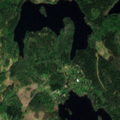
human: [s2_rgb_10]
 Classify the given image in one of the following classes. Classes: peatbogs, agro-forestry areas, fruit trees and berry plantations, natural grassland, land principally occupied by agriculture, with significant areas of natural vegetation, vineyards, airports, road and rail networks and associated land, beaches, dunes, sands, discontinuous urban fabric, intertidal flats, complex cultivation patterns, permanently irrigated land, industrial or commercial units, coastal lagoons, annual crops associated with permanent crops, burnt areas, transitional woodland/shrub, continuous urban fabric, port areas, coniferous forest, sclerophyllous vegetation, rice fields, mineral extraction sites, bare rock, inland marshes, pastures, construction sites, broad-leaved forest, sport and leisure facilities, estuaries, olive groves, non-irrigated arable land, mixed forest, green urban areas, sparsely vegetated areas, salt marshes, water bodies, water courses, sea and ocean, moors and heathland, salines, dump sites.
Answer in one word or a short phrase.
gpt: coniferous forest, mixed forest, water bodies